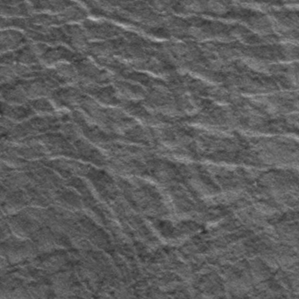
Label: frost